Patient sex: M
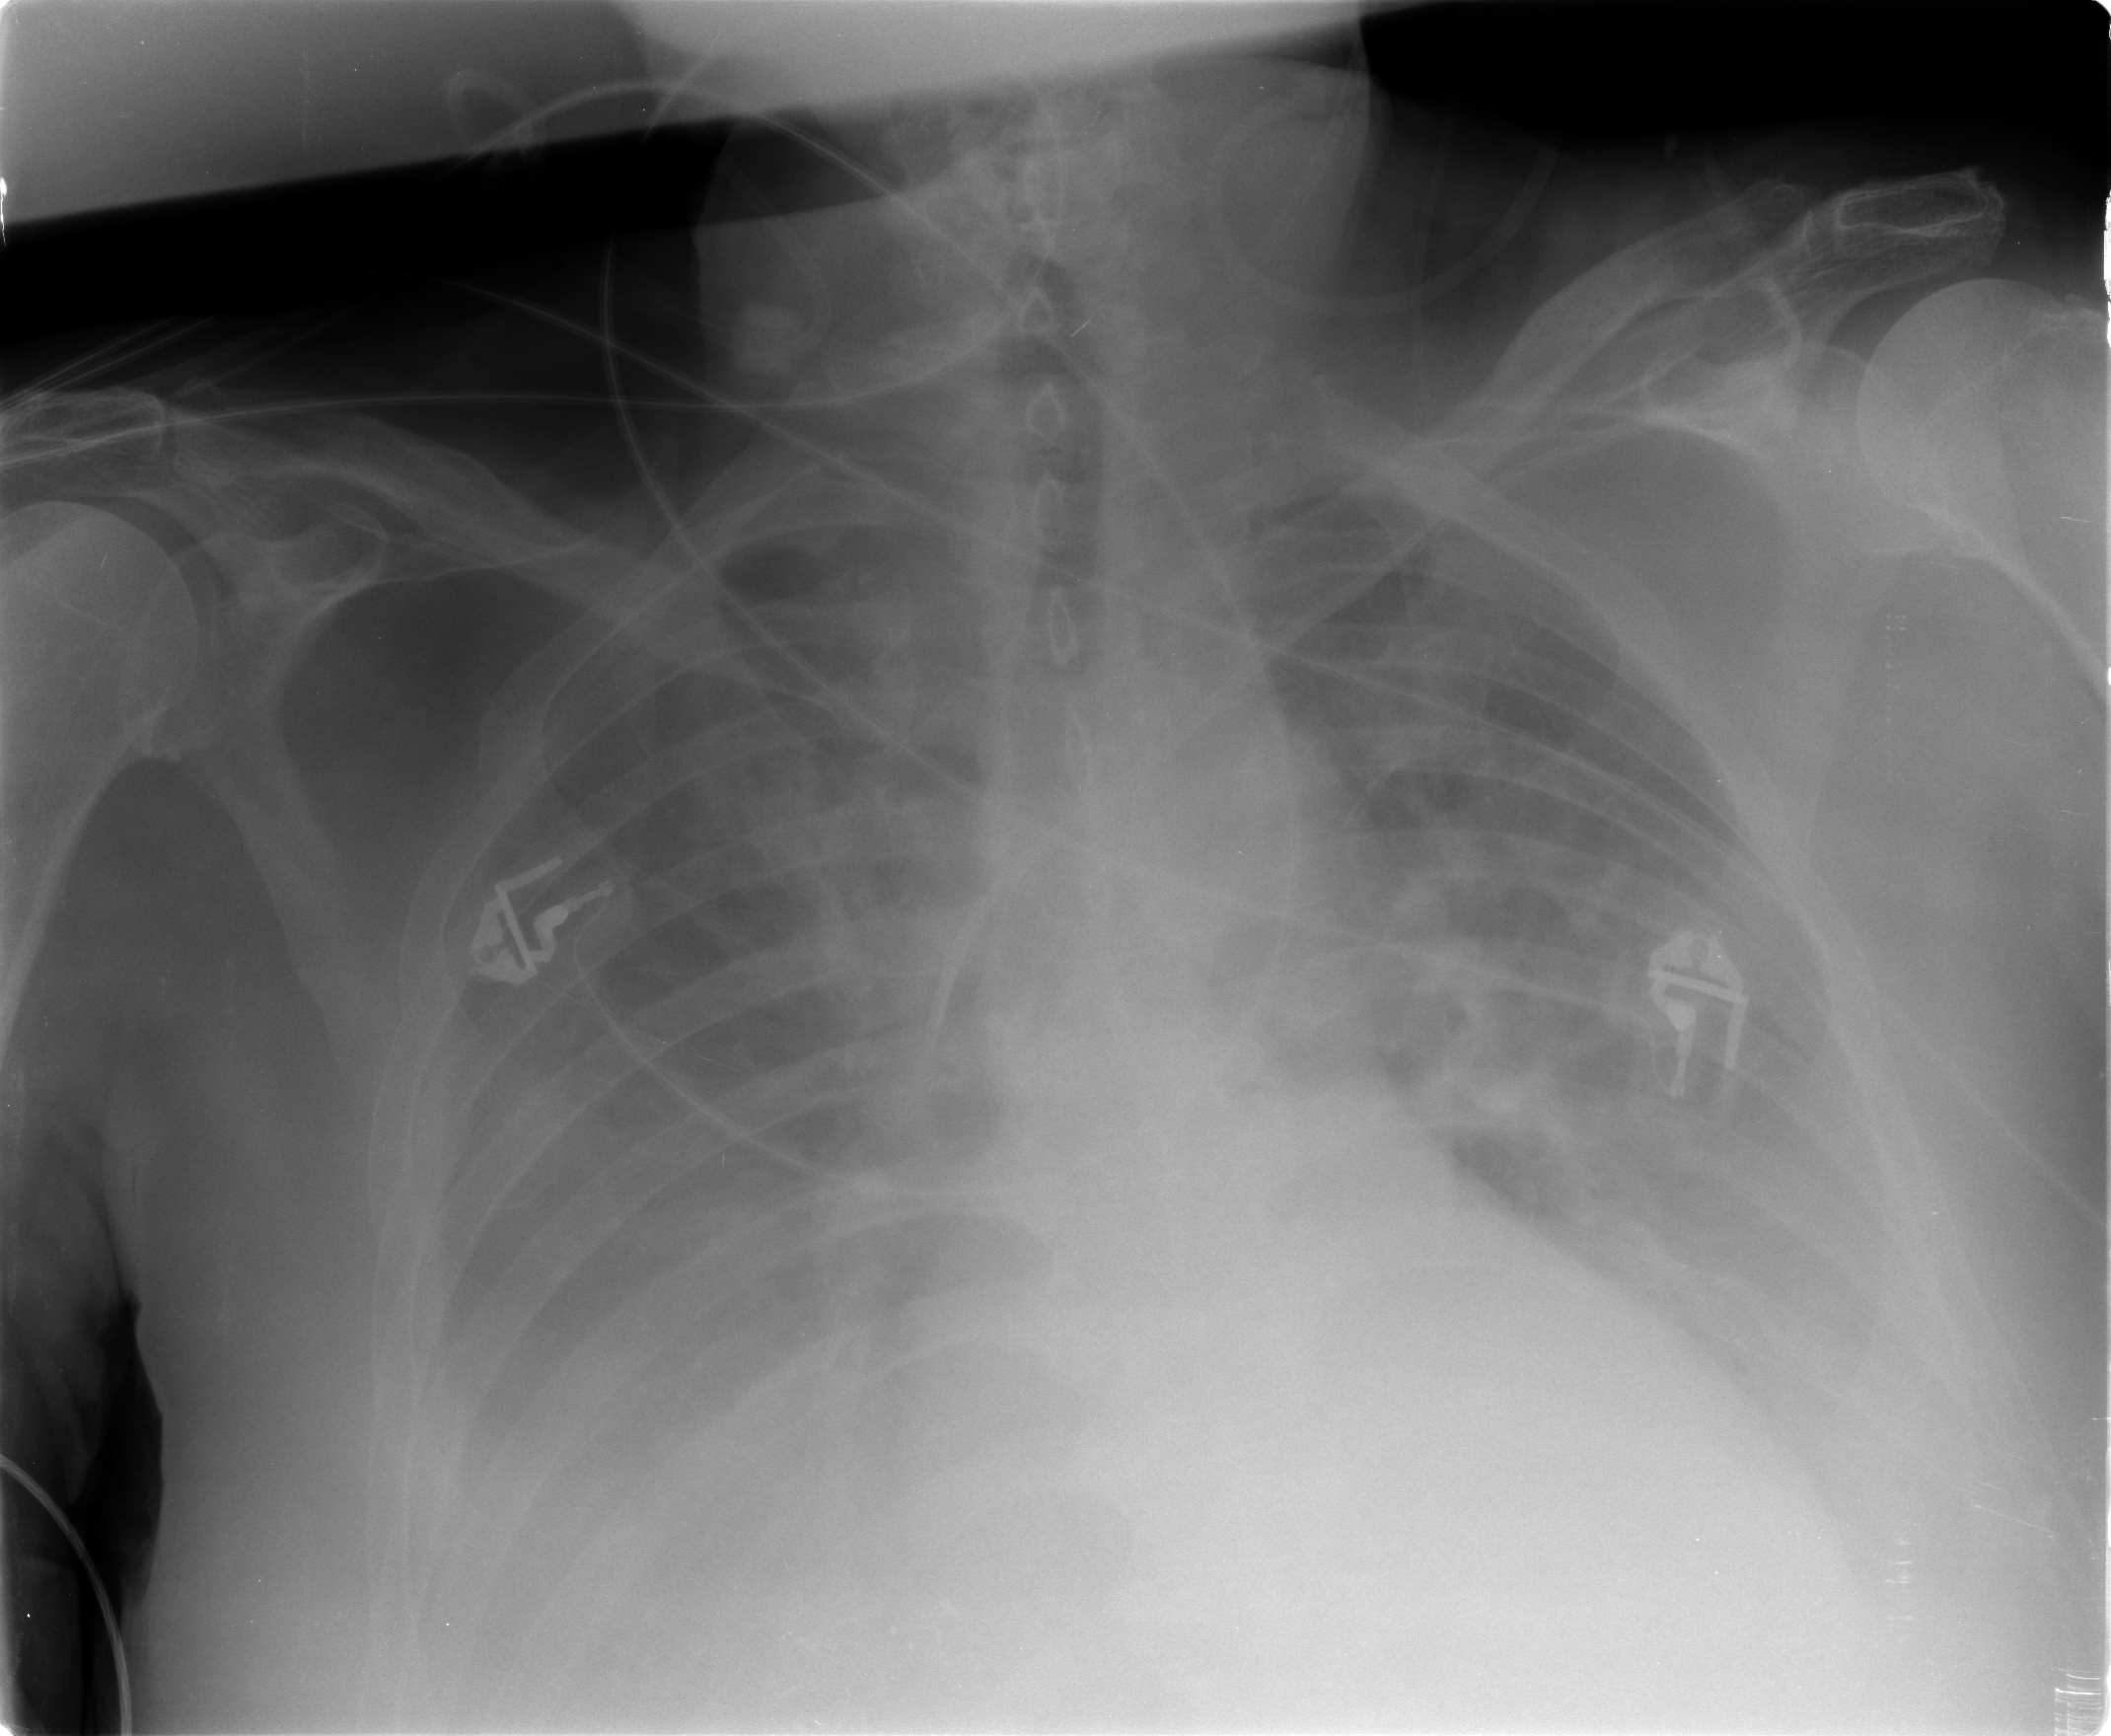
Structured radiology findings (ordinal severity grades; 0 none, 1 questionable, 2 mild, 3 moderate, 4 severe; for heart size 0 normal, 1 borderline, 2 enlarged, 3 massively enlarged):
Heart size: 0
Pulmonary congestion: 2
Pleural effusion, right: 2
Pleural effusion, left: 2
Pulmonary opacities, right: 2
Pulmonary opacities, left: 2
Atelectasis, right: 2
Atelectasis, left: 2